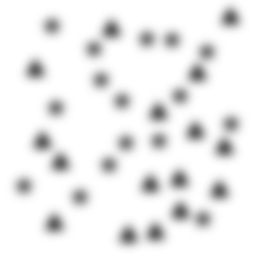
Squares: 0
Triangles: 16
Stars: 16
Total shapes: 32